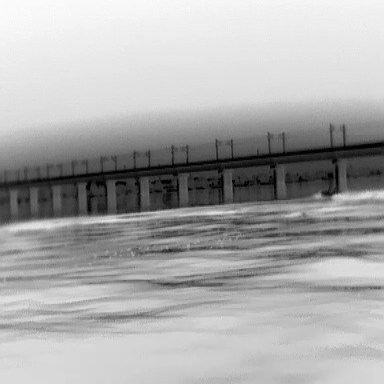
There is a canoe in the infrared image.